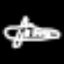
Label: airplane